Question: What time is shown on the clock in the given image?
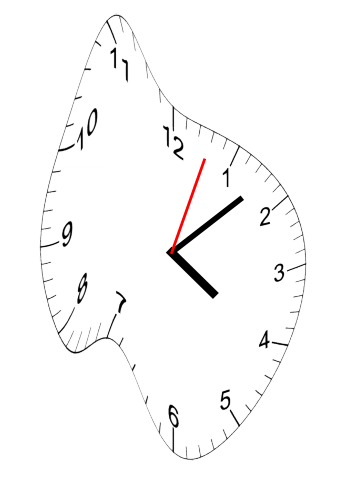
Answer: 04:08:03